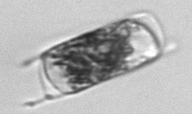
Label: Hemiaulus